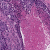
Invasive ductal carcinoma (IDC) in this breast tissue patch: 1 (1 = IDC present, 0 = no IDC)